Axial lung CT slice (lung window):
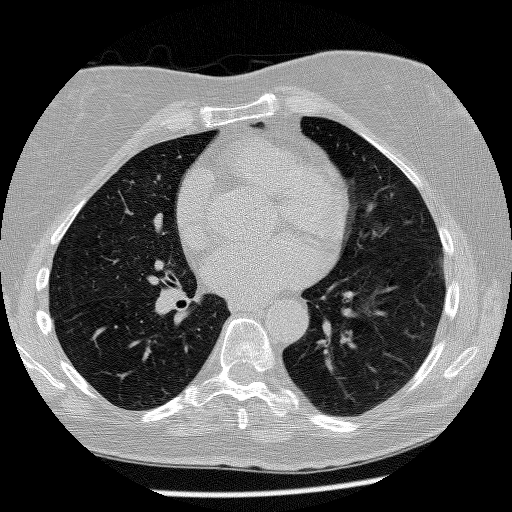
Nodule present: no